Question: I've currently constructed a plot using rectangle Patches to display a sequence of positions.

EDIT: Code used to generate this (built off of the RLPy library)-
'''
def visualize_trajectory(self, trajectory=[[0,0,0,0], [0.1,0.1,0,0]]):
domain_fig = plt.figure()
for i, s in enumerate(trajectory):
x, y, speed, heading = s[:4]
car_xmin = x - self.REAR_WHEEL_RELATIVE_LOC
car_ymin = y - self.CAR_WIDTH / 2.
car_fig = matplotlib.patches.Rectangle(
[car_xmin,
car_ymin],
self.CAR_LENGTH,
self.CAR_WIDTH,
alpha=(0.8 * i) / len(trajectory) )
rotation = Affine2D().rotate_deg_around(
x, y, heading * 180 / np.pi) + plt.gca().transData
car_fig.set_transform(rotation)
plt.gca().add_patch(car_fig)
'''
Is there any way to overlay each of these patches with images? Ideally, there would be a car image instead of a rectangle at each of the positions.
I've played around with AnnotationBbox and <URL>, but both seem to be inflexible when dealing with rotations.
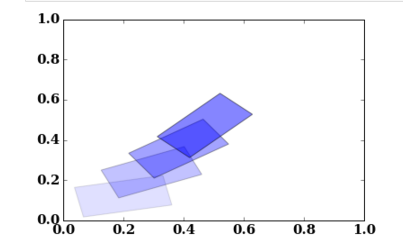
Answer: Take a look at
<URL>
from the <URL>. It shows how
to rotate an image.
'''
import numpy as np
import matplotlib.pyplot as plt
import matplotlib.transforms as mtransforms
import matplotlib.cbook as cbook
def get_image():
fn = cbook.get_sample_data("necked_tensile_specimen.png")
arr = plt.imread(fn)
# make background transparent
# you won't have to do this if your car image already has a transparent background
mask = (arr == (1,1,1,1)).all(axis=-1)
arr[mask] = 0
return arr
def imshow_affine(ax, z, *args, **kwargs):
im = ax.imshow(z, *args, **kwargs)
x1, x2, y1, y2 = im.get_extent()
im._image_skew_coordinate = (x2, y1)
return im
N = 7
x = np.linspace(0, 1, N)
y = x**1.1
heading = np.linspace(10, 90, N)
trajectory = list(zip(x, y, heading))
width, height = 0.3, 0.3
car = get_image()
fig, ax = plt.subplots()
for i, t in enumerate(trajectory, start=1):
xi, yi, deg = t
im = imshow_affine(ax, car, interpolation='none',
extent=[0, width, 0, height], clip_on=True,
alpha=0.8*i/len(trajectory))
center_x, center_y = width//2, height//2
im_trans = (mtransforms.Affine2D()
.rotate_deg_around(center_x, center_y, deg)
.translate(xi, yi)
+ ax.transData)
im.set_transform(im_trans)
ax.set_xlim(-0.5, 1.5)
ax.set_ylim(-0.5, 1.7)
plt.show()
'''
<URL>